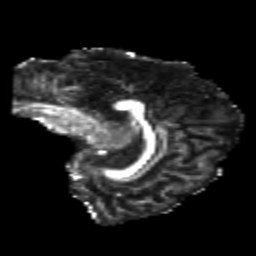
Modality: FA
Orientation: sagittal
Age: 20
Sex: female
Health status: healthy
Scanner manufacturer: philips
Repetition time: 7.385 s
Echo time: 0.08599 s